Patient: sex M, age 48
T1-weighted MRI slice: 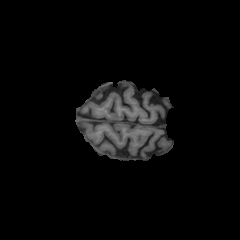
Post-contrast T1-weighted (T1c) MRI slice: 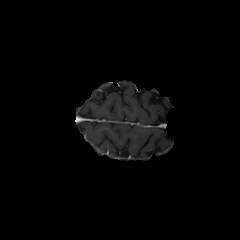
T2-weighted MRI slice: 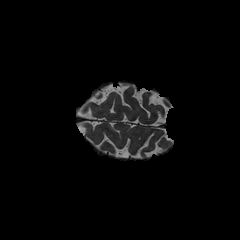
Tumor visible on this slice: no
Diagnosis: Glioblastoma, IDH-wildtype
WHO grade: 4